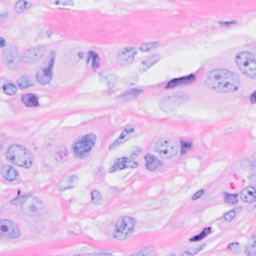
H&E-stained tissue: Breast